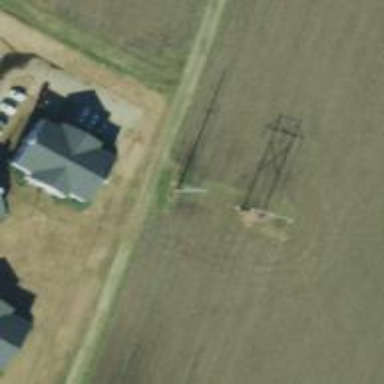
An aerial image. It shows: H-frame power tower with distinctive design.